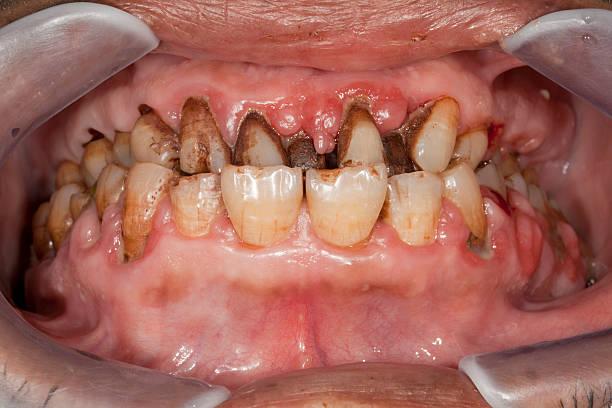
Condition: Gingivitis